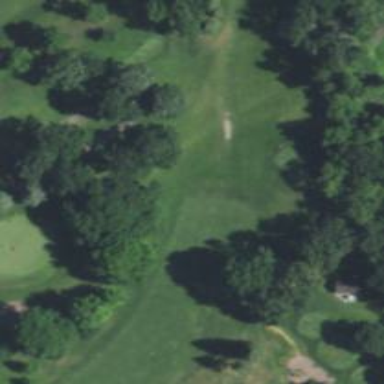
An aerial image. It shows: Service road designated as golf cart path.